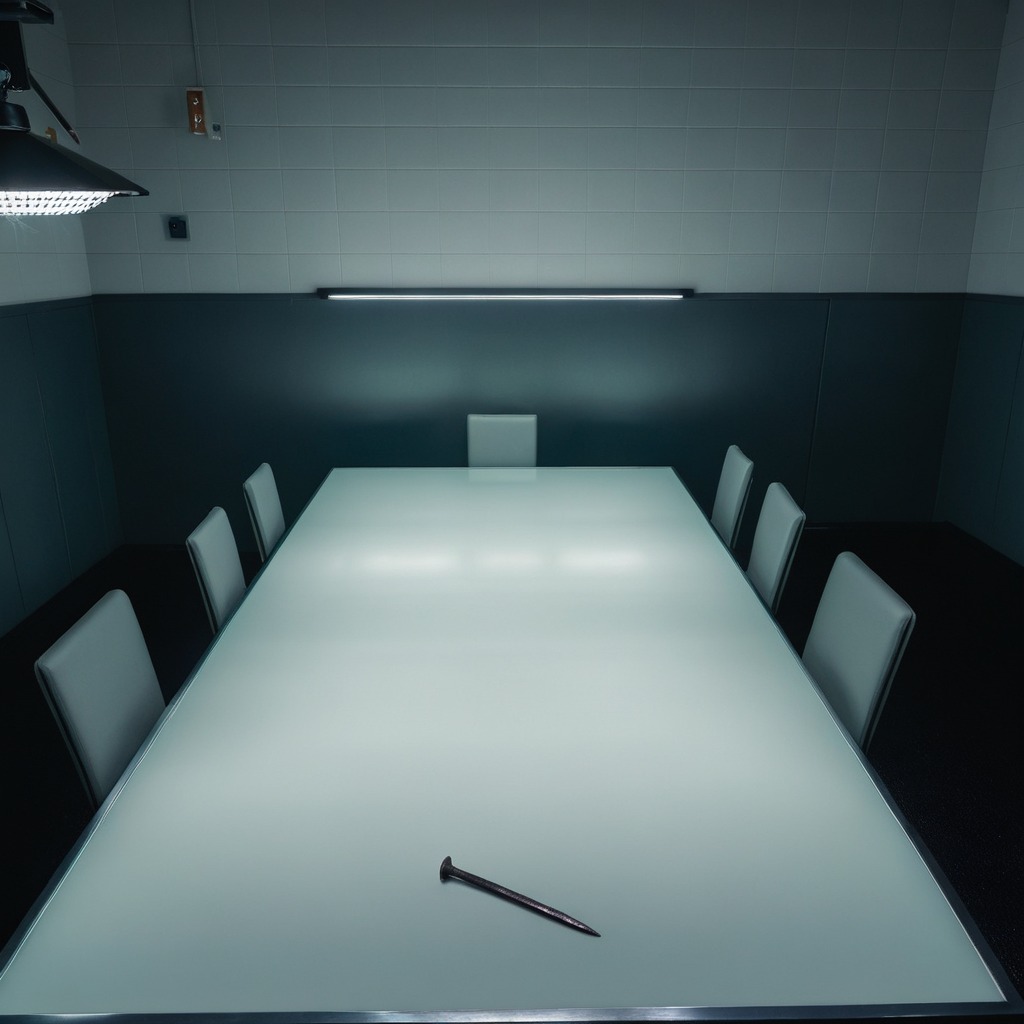
An iron nail is lying on a clean empty table in a railway signal maintenance room lit by harsh overhead fluorescents photorealistic surface textures crisp shadows high dynamic range